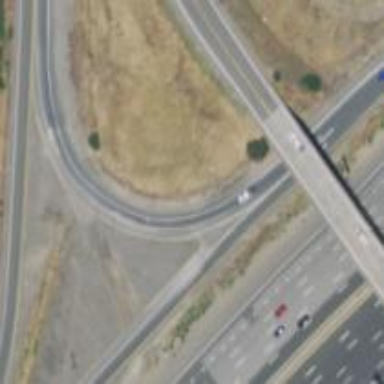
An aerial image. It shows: Motorway link.